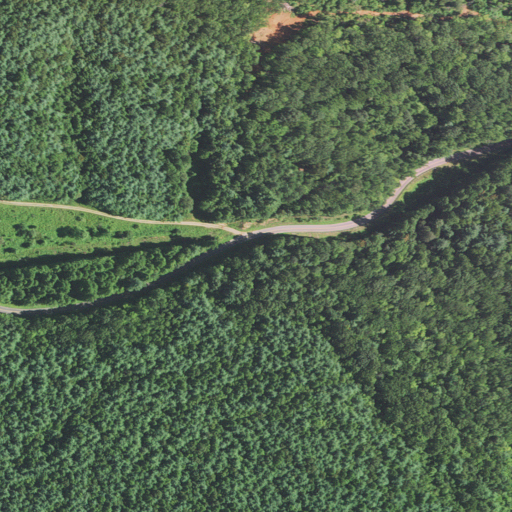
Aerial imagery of gap in North Carolina named Bumgarner Gap containing mixed forest, deciduous forest, open development, evergreen forest, and shrub